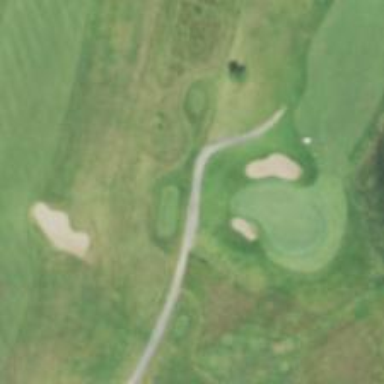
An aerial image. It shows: Path for both roads and golfers.